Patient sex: M
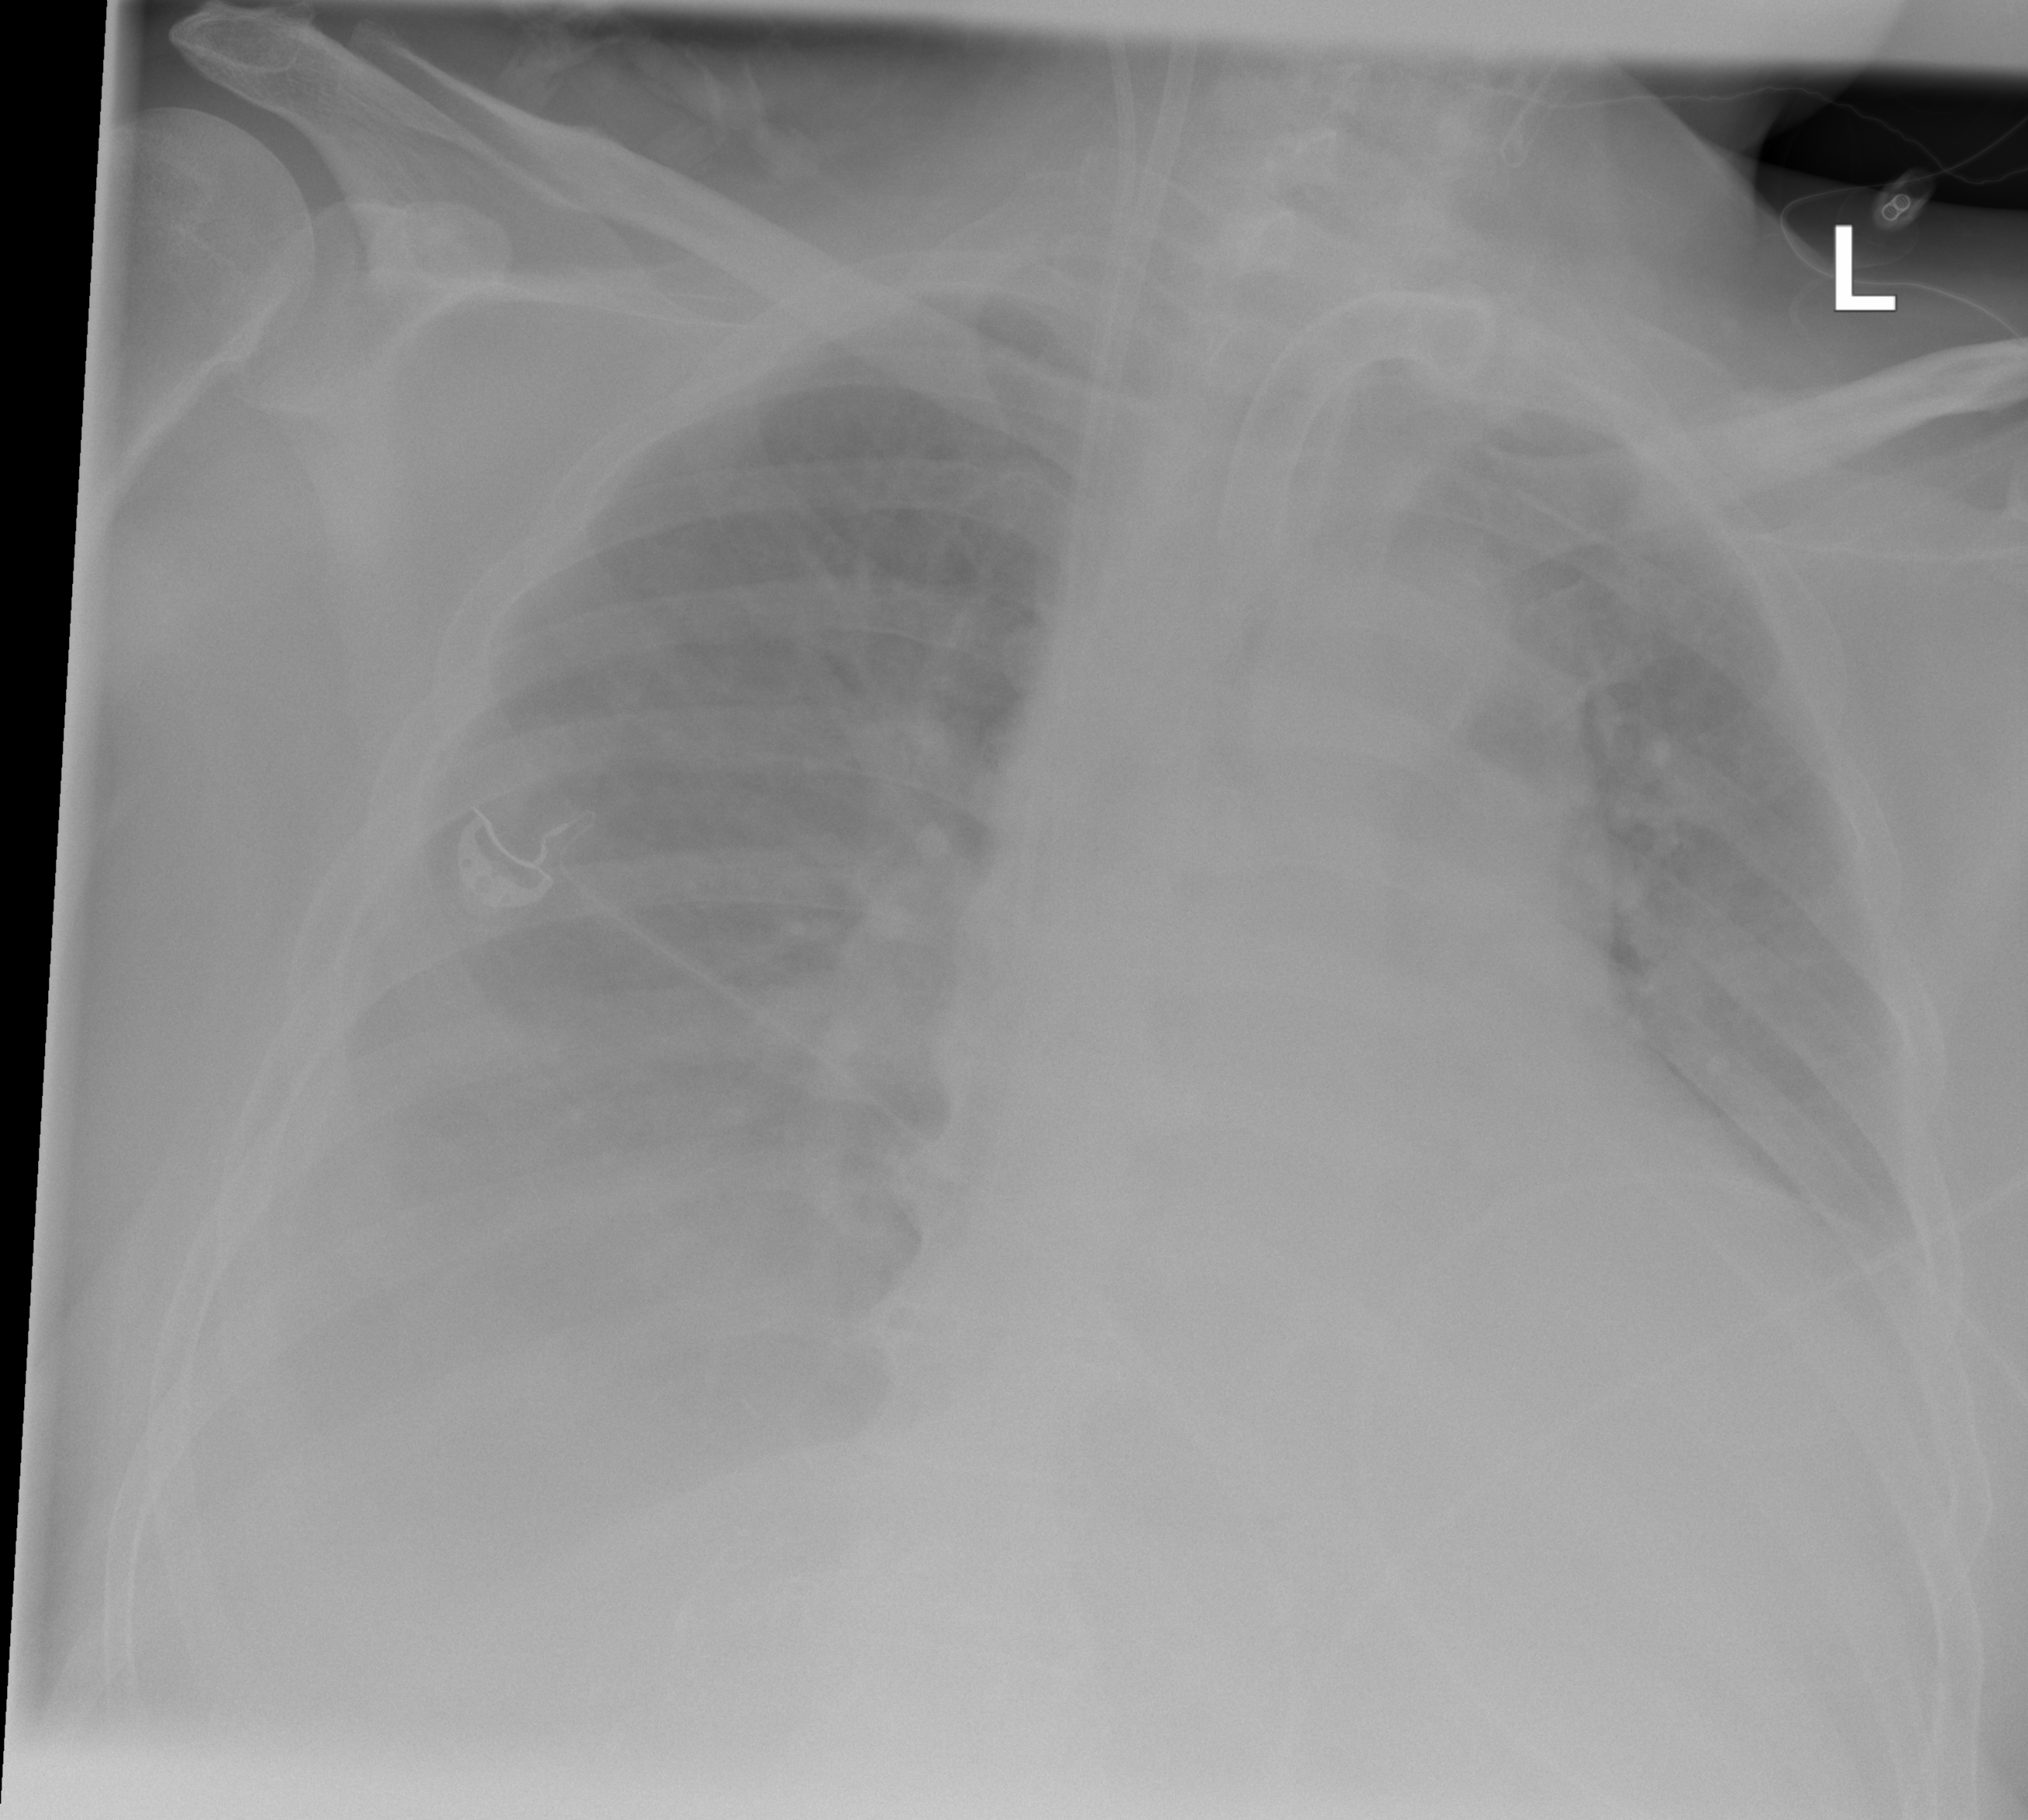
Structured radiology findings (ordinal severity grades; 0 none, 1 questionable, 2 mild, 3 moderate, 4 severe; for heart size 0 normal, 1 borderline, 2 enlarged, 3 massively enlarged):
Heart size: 2
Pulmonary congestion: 2
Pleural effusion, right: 3
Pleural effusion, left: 0
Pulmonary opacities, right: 0
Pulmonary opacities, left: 0
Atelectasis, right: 2
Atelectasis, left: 0